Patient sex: M
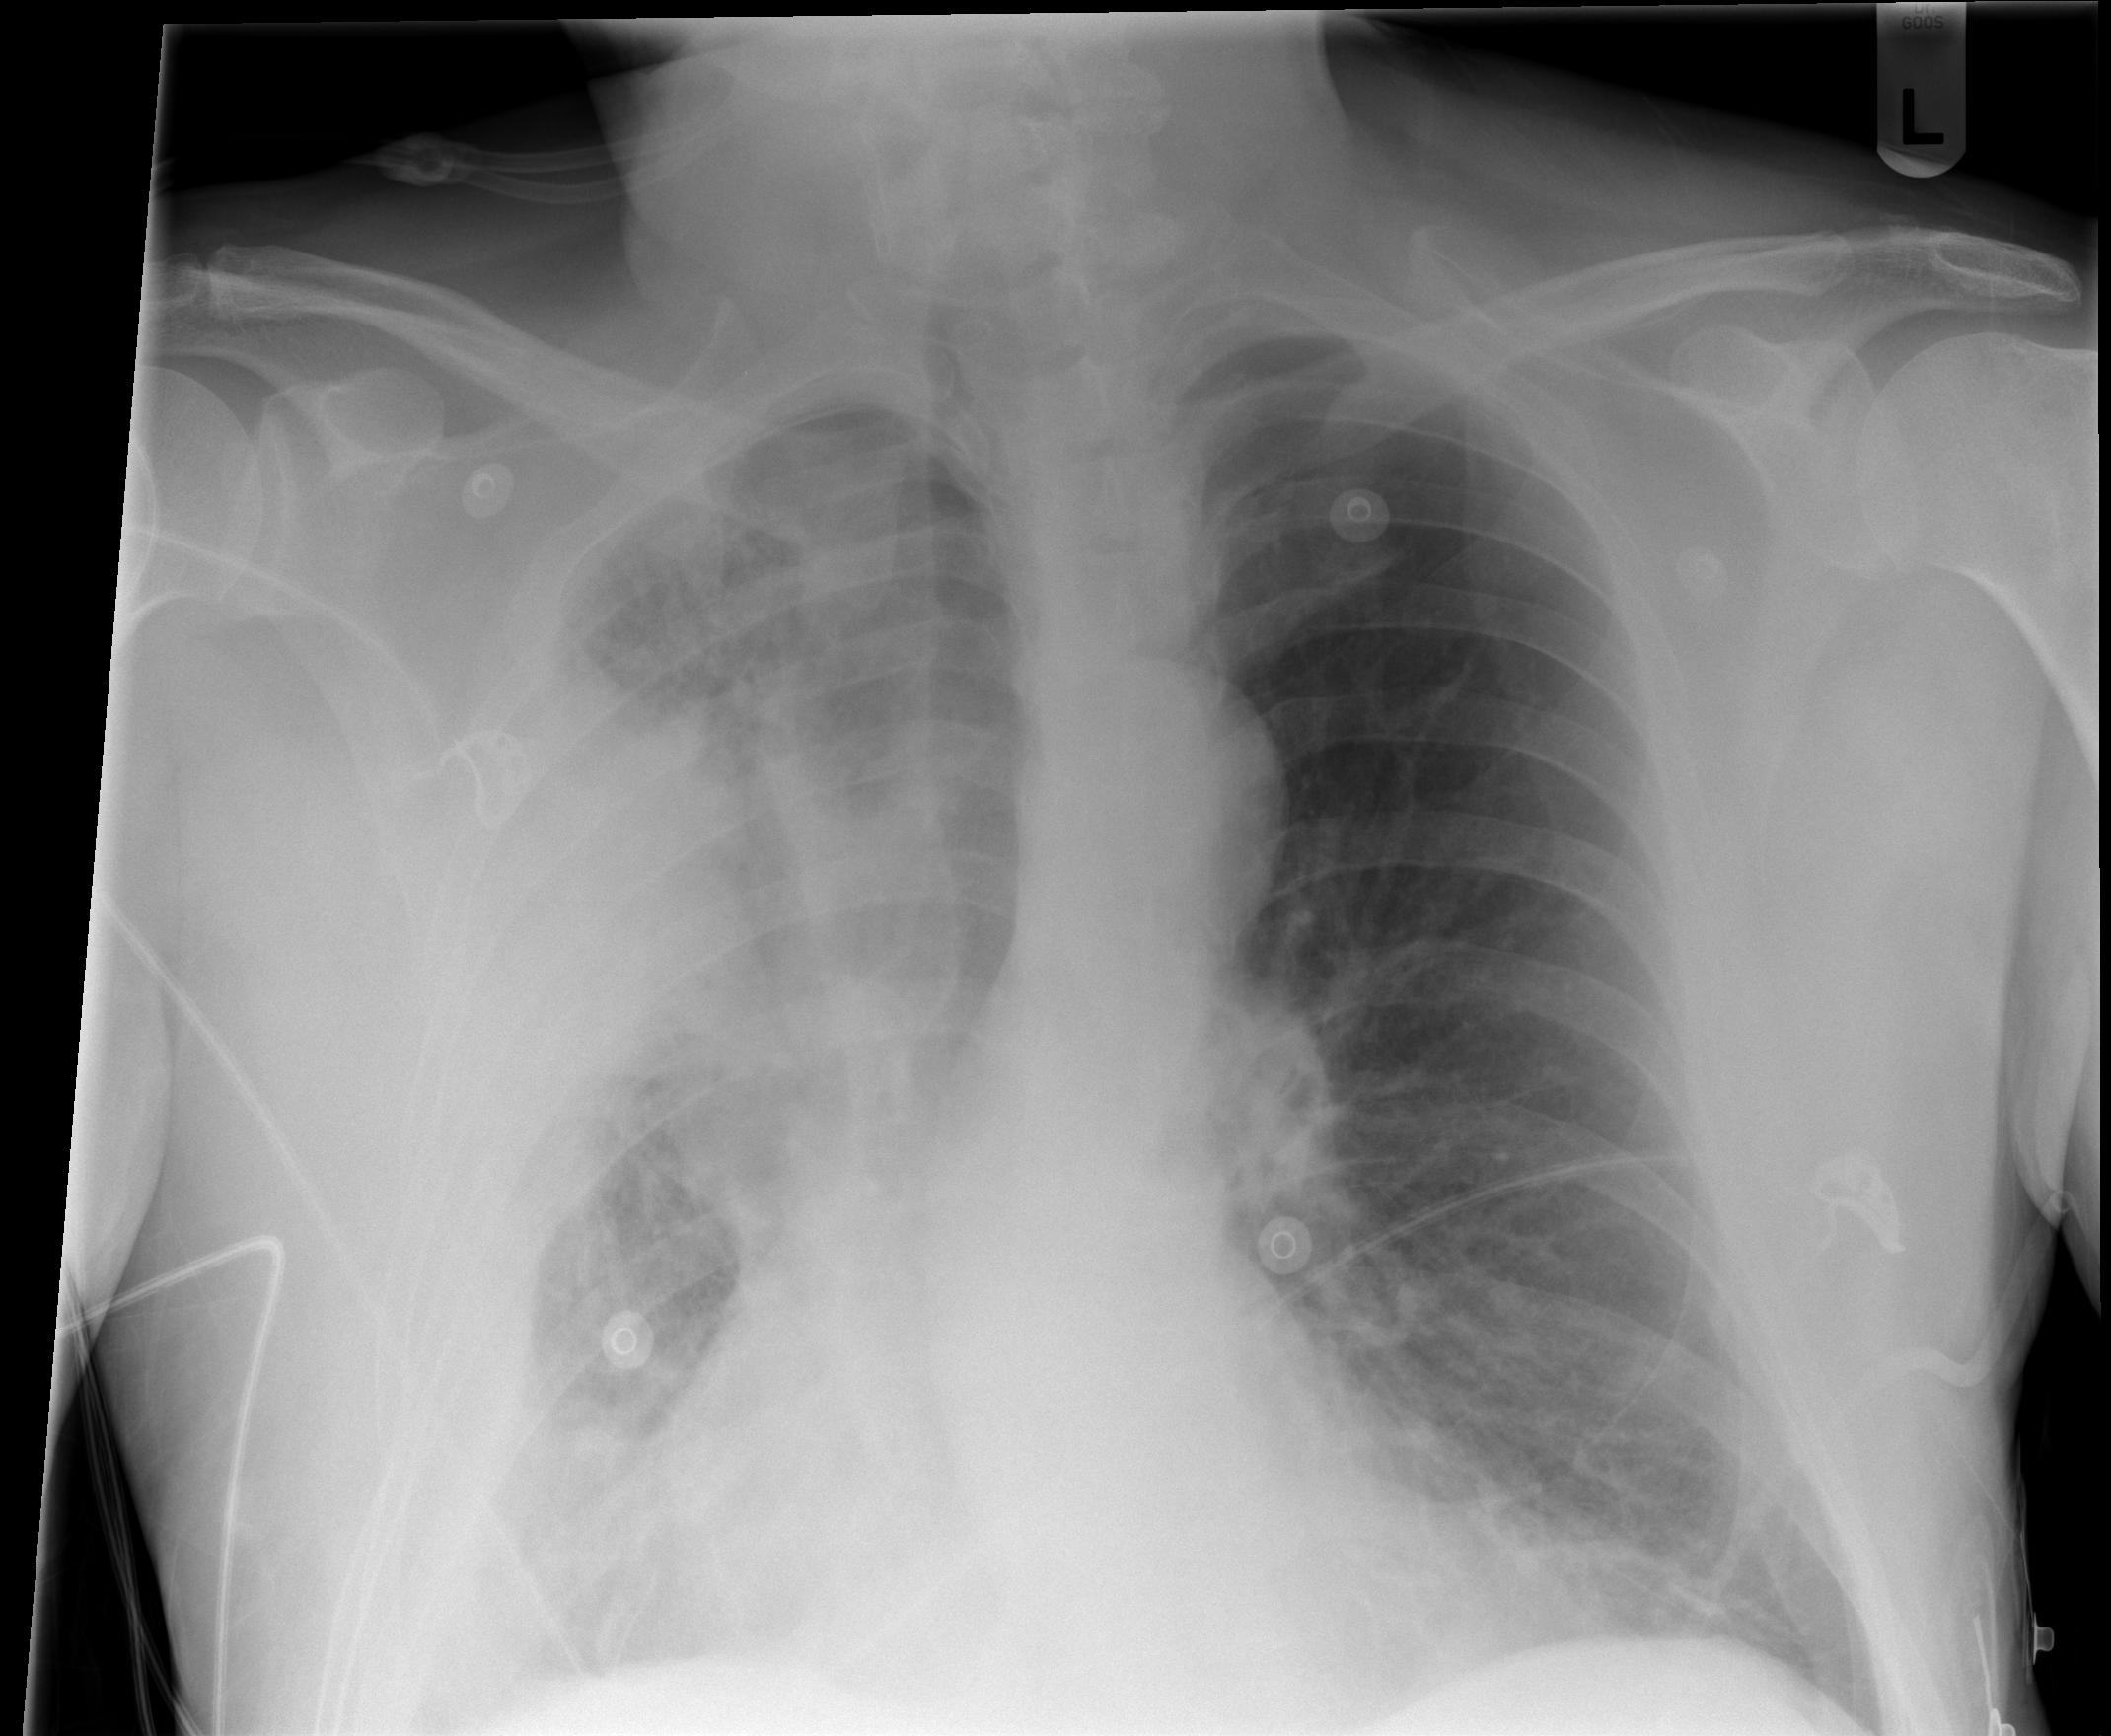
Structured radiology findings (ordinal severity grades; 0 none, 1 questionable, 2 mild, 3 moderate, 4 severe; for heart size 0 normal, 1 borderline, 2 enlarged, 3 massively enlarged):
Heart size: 0
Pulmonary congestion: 0
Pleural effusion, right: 0
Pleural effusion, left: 0
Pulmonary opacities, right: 3
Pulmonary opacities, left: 0
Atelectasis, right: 3
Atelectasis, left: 0